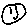
Label: smiley face